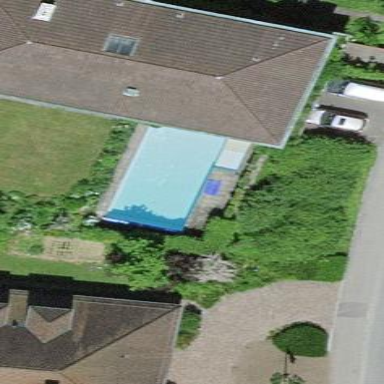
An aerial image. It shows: Swimming pool located in leisure land.